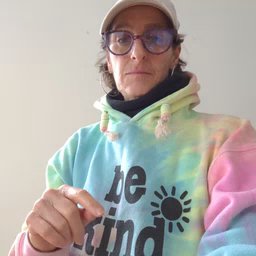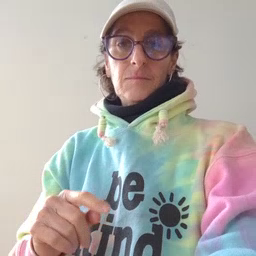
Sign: tooth